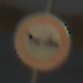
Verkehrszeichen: VerbotGespannfuhrwerke
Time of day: SunriseSunset
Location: Outdoor (RoadRail)
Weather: PartlyCloudy
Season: NotSpecified
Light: Natural